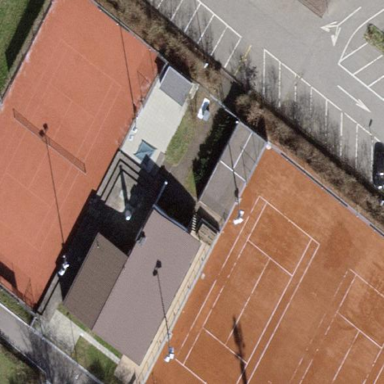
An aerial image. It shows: Building designated for tennis activities.